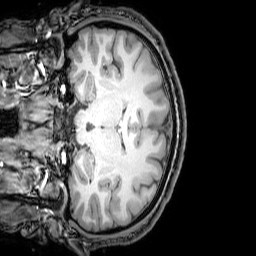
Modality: T1w
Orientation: coronal
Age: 25
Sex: male
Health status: healthy
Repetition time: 0.081 s
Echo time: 0.037 s